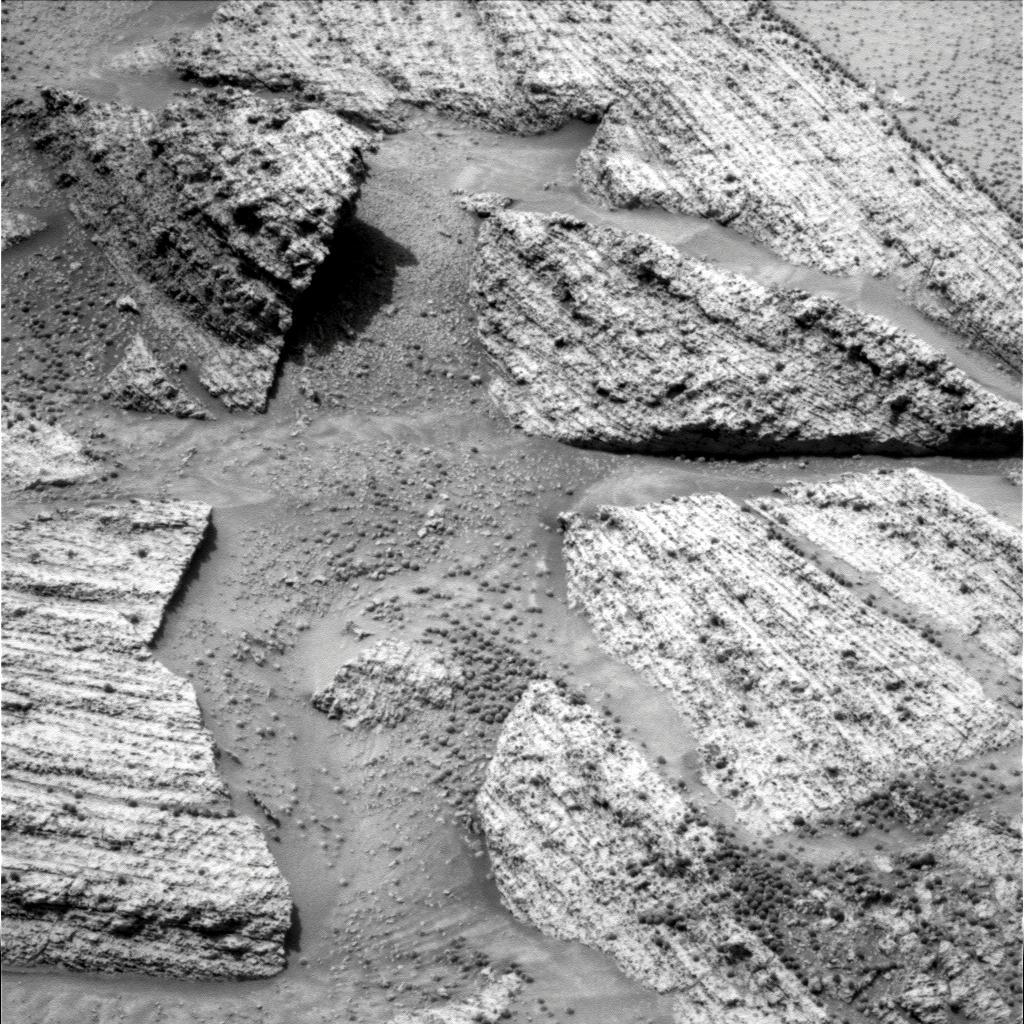
Terrain classes present: Bedrock, Gravel / Sand / Soil, Rock, Shadow